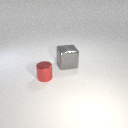
small red metal cylinder in front of large gray metal cube